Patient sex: F
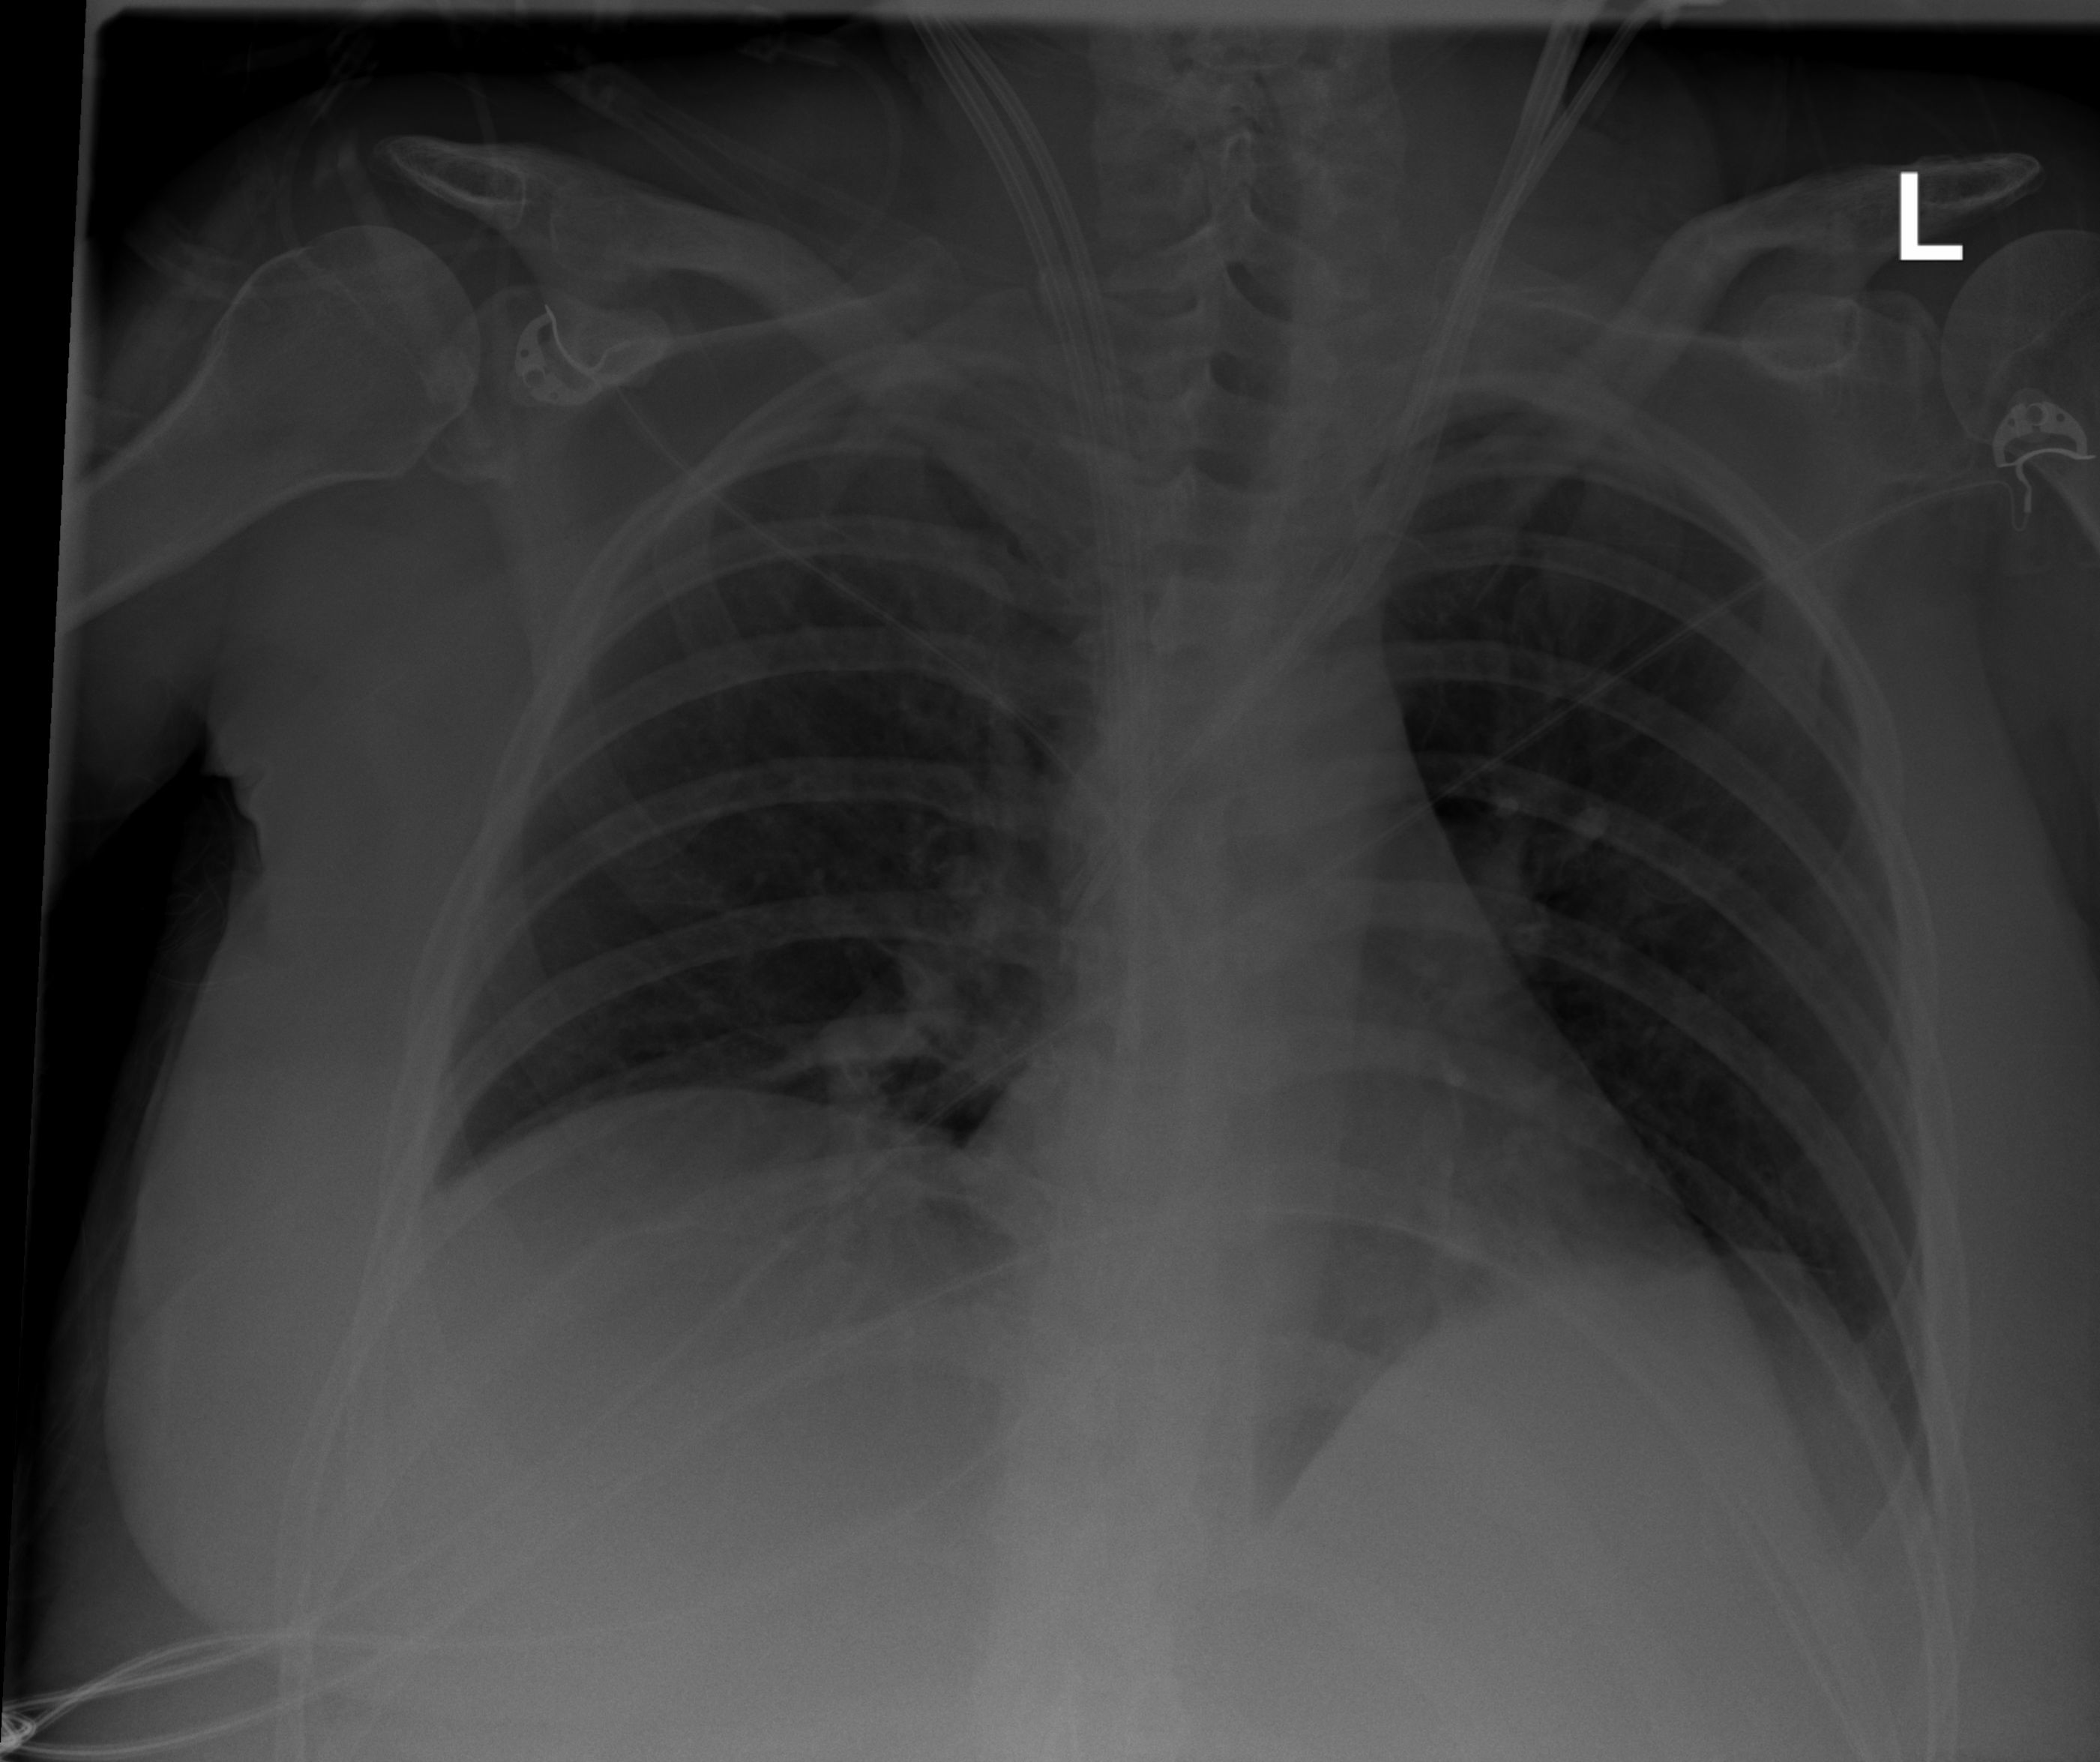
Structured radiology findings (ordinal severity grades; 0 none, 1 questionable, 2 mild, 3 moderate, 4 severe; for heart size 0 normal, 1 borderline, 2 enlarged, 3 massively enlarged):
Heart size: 1
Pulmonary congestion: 0
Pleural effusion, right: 1
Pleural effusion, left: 1
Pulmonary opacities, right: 0
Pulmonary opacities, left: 0
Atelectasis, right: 2
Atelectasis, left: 2